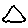
Label: triangle